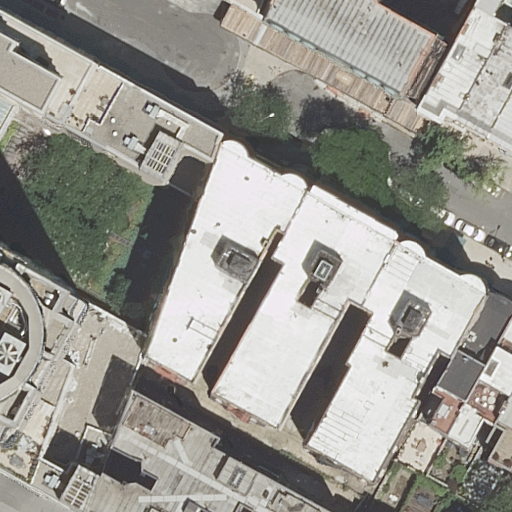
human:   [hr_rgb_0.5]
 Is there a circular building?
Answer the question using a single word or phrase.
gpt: no

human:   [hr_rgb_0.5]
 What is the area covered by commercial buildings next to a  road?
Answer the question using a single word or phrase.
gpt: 0m2

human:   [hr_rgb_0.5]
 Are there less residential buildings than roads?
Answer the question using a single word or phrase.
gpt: no

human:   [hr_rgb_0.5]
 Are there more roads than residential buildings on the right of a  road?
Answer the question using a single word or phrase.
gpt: no

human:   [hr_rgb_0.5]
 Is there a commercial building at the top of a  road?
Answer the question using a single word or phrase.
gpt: no

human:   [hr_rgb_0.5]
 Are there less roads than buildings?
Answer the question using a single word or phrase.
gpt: yes

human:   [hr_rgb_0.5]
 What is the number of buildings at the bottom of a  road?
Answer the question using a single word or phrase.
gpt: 8

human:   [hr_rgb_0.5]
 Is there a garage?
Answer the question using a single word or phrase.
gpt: no

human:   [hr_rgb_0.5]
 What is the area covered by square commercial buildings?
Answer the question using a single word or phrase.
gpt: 0m2

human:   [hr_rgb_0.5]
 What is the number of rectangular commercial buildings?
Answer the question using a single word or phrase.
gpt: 0

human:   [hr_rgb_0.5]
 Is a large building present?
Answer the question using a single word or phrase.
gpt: yes

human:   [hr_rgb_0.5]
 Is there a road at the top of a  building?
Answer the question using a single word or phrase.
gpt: yes

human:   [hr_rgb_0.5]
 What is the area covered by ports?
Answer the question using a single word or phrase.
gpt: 0m2

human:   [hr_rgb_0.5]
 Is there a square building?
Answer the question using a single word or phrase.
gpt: no

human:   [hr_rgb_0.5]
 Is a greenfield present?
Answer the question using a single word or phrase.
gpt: no

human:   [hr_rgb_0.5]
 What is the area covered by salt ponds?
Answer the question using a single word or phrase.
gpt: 0m2

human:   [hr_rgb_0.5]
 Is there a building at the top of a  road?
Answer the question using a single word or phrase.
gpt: yes

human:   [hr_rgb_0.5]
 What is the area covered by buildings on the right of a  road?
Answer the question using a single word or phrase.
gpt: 2649m2

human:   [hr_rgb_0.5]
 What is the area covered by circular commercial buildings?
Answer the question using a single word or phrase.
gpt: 0m2

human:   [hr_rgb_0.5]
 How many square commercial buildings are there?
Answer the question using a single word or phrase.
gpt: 0

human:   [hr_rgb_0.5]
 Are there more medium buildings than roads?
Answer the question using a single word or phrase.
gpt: no

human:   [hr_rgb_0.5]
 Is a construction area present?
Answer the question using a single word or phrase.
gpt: no

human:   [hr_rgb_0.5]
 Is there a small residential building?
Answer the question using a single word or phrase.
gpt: yes

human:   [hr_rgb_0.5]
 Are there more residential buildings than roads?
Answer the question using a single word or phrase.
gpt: yes

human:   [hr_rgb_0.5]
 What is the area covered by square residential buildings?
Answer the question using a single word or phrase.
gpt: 0m2

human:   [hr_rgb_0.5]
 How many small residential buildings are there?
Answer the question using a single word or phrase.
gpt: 6

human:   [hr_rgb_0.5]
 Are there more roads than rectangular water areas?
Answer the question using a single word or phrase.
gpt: yes

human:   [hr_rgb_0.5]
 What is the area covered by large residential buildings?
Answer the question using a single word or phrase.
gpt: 6312m2

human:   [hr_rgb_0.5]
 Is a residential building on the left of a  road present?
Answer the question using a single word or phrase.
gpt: yes

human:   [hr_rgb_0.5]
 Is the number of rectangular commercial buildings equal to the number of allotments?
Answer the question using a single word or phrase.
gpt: yes

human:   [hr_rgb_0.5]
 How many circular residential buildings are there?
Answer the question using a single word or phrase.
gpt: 0

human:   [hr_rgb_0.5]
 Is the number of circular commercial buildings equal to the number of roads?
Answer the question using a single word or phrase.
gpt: no

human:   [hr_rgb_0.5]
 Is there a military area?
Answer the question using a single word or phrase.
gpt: no

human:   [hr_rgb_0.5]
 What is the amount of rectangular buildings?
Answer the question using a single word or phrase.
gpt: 6

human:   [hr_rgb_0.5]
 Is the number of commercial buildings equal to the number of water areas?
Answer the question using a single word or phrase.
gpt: yes

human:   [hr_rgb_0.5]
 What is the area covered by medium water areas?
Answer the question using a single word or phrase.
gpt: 0m2